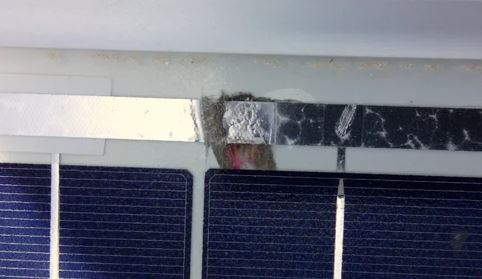
Label: Electrical-damage